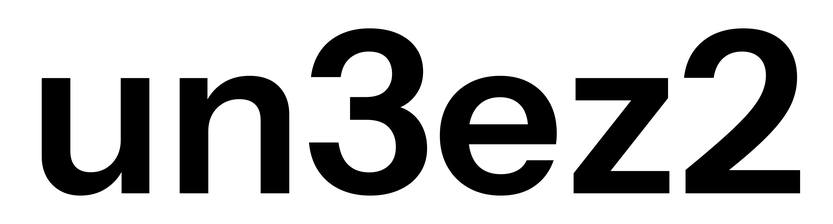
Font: InstrumentSans_SemiBold